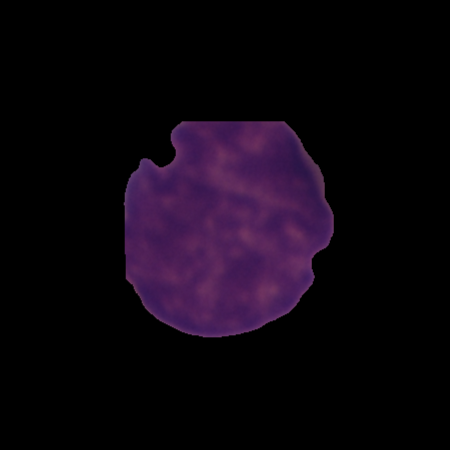
Label: cancer